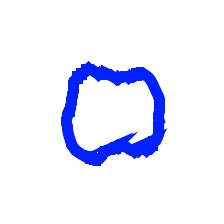
Shape: circle